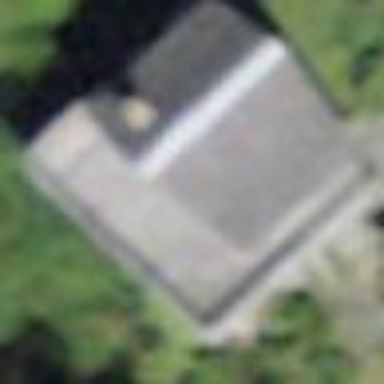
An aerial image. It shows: Building.